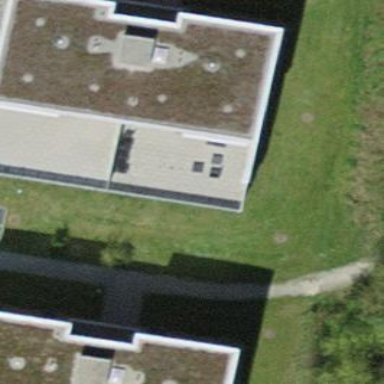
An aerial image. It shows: Apartment building with flat roof.